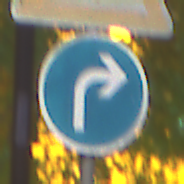
Verkehrszeichen: VorgeschriebeneFahrtrichtungRechts
Zusatzzeichen oben: Lichtzeichenanlage
Umgebung: Outdoor, Urban
Tageszeit: Night
Wetter: PartlyCloudy
Licht: Natural
Jahreszeit: NotSpecified
Kontrast: HighContrast